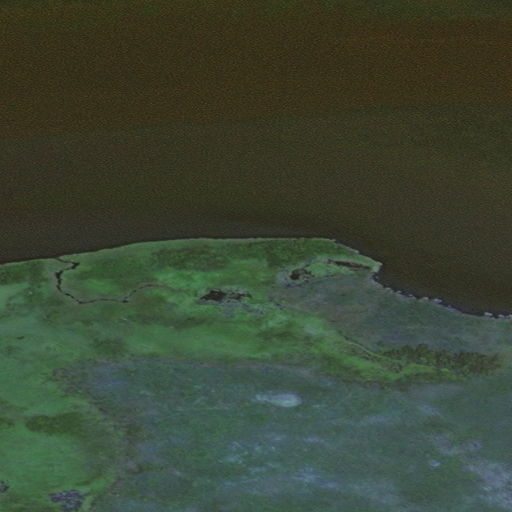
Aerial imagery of cliff(s) in Alaska named Mushevik Point containing only unknown